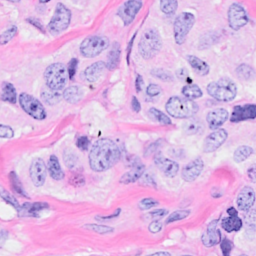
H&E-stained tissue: Breast